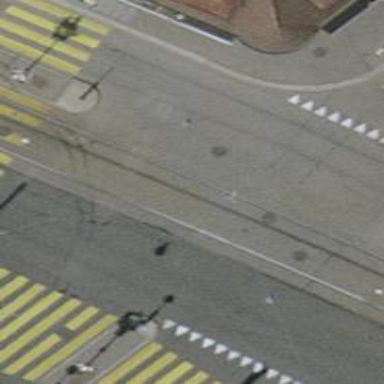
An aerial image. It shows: Tram level crossing on railway.